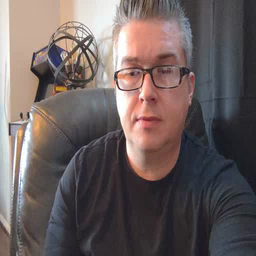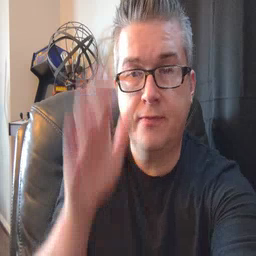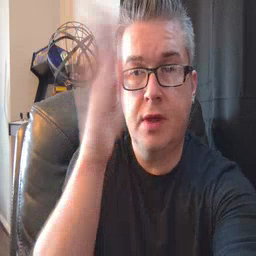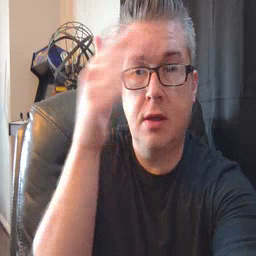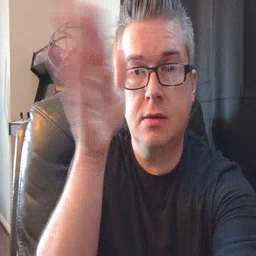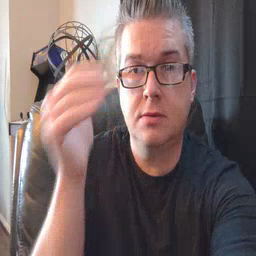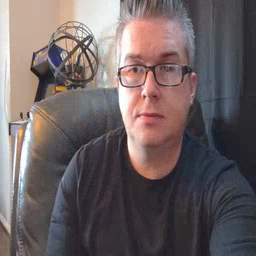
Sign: flag